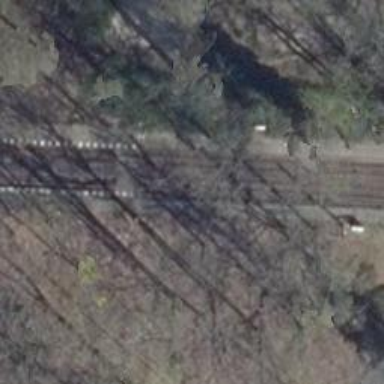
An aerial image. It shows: Crossing for the railway.